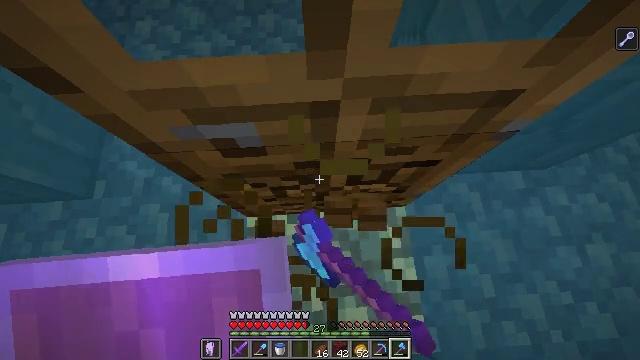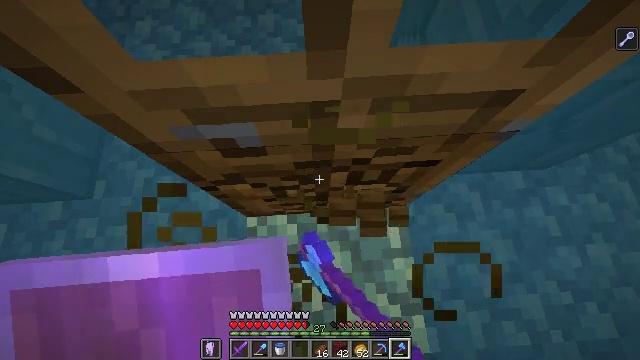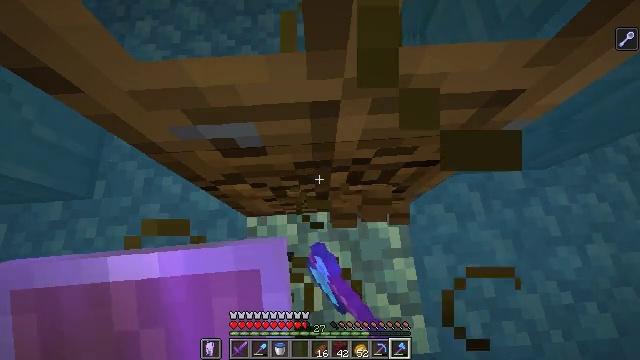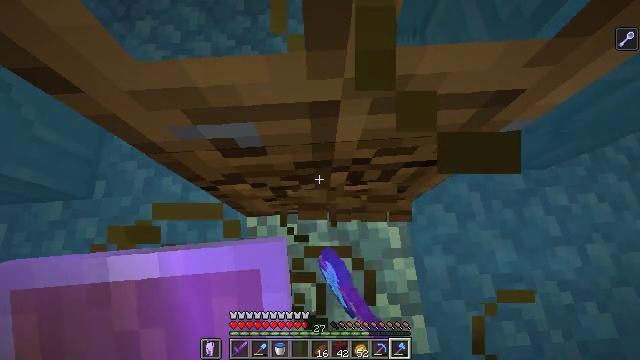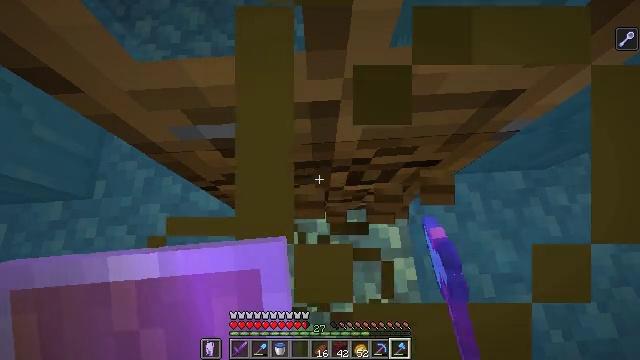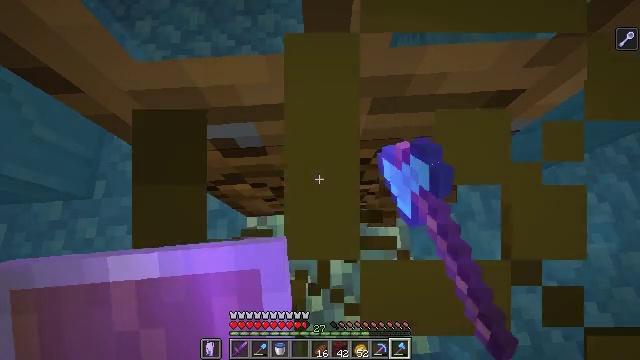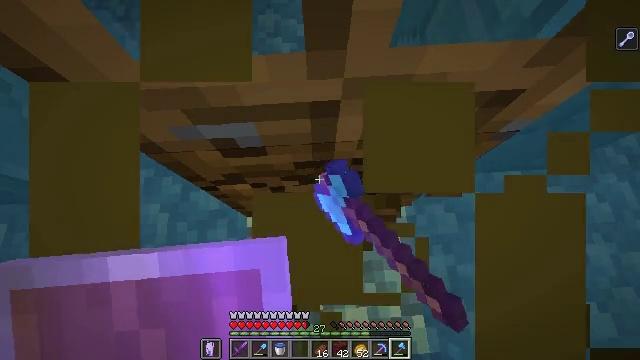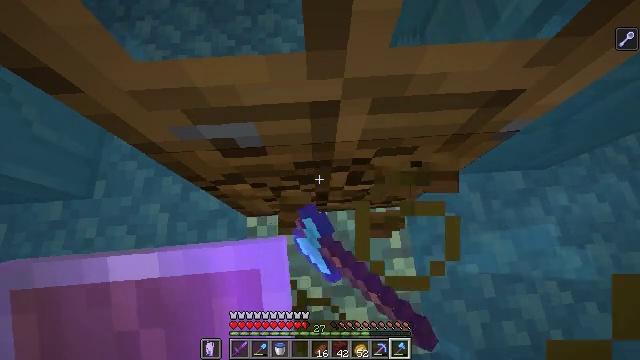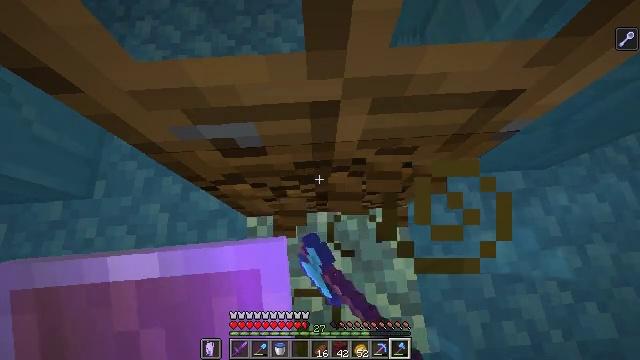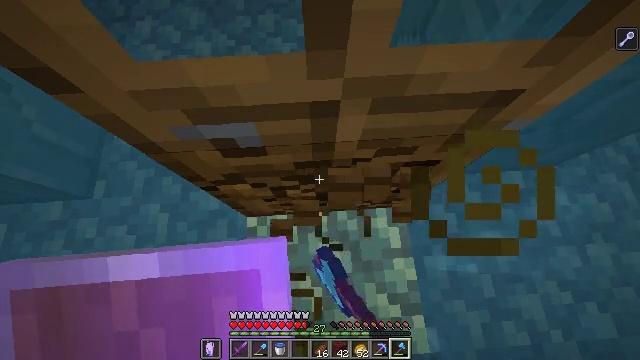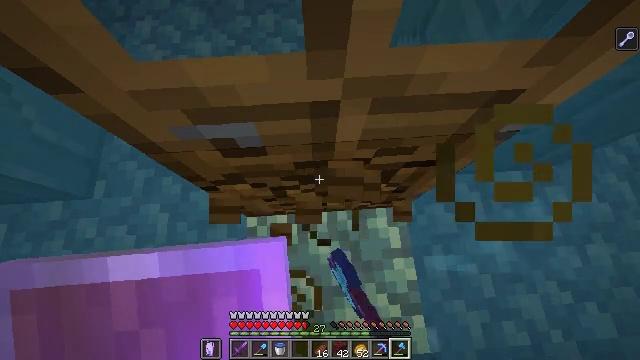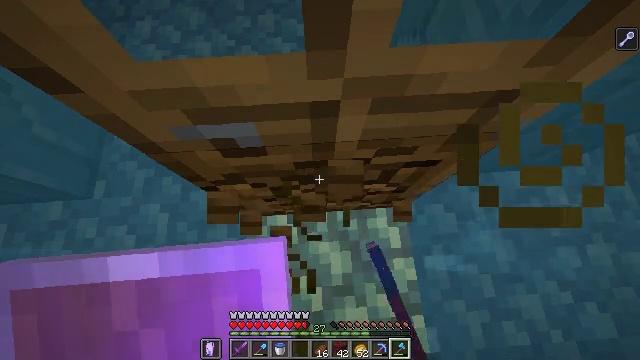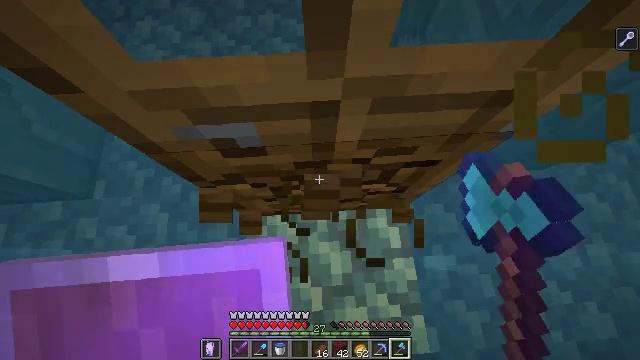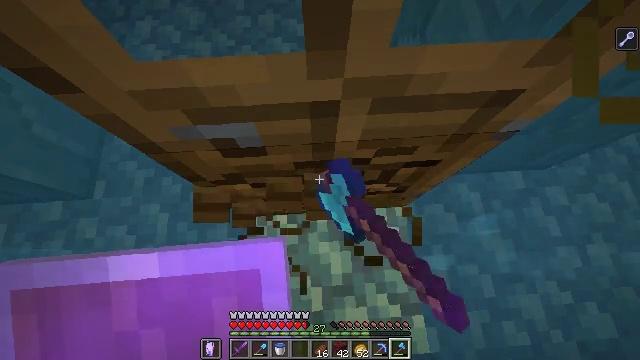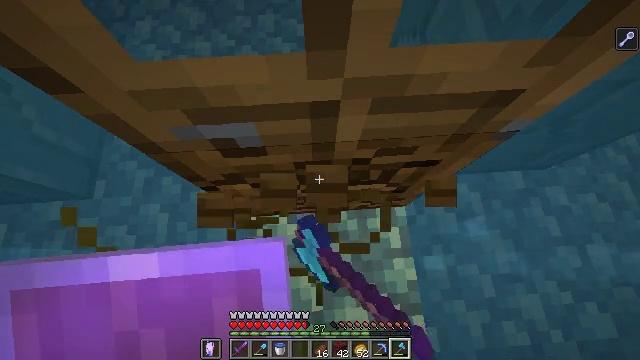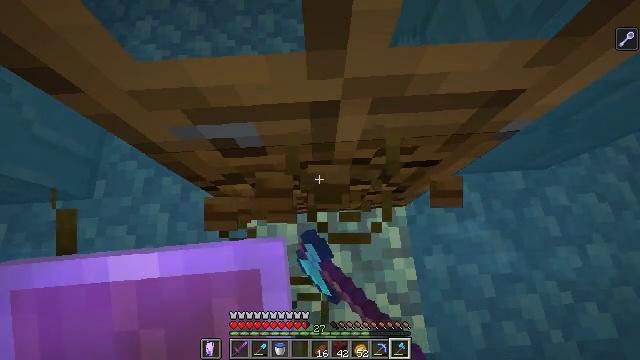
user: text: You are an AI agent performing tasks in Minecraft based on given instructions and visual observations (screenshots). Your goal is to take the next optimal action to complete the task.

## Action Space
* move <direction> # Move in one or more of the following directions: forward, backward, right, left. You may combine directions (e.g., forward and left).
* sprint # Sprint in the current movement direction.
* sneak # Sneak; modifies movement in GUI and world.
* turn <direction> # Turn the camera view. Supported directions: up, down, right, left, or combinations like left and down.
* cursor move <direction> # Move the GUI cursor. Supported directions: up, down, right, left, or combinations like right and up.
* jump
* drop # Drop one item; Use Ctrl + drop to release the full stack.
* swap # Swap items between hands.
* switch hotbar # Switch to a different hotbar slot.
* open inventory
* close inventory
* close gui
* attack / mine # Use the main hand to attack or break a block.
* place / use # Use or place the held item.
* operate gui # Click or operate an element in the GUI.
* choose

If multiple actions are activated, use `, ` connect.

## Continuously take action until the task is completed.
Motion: motion action
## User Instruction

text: Mine the oak door to pick it up.
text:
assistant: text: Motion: attack / mine
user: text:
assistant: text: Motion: attack / mine
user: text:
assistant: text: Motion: attack / mine
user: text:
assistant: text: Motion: attack / mine
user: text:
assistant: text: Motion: attack / mine
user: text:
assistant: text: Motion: attack / mine
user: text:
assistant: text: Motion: attack / mine
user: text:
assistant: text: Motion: attack / mine
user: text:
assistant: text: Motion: attack / mine
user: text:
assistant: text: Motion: attack / mine
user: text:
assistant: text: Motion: attack / mine
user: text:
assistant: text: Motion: attack / mine
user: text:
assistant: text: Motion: attack / mine
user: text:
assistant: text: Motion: attack / mine
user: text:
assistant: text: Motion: attack / mine
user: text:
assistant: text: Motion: attack / mine
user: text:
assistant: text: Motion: attack / mine
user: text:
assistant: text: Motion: attack / mine
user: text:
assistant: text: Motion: attack / mine
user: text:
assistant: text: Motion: attack / mine
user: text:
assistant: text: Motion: attack / mine
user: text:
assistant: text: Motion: attack / mine
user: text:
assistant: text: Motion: attack / mine
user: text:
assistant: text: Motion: attack / mine
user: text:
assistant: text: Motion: attack / mine
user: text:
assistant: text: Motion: attack / mine
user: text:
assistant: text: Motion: attack / mine
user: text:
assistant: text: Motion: attack / mine
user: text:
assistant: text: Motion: attack / mine
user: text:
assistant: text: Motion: attack / mine